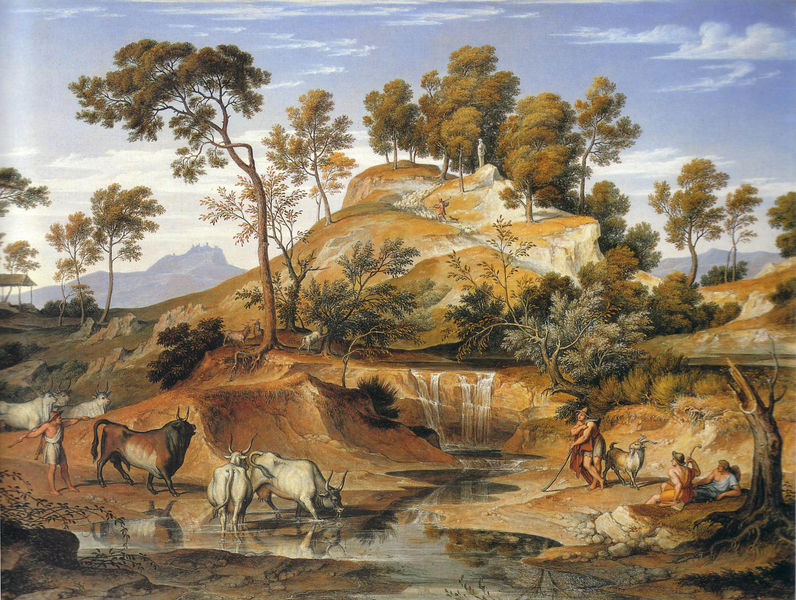
Titel: Serpentara-Landschaft mit Hirten und Rindern
Künstler: Joseph Anton Koch
Standort: Hamburg
Institution: Hamburger Kunsthalle
Schlagwörter: baum, berg, blau, blätter, felsen, gemälde, gruppe, himmel, laub, mann, schatten, wasser, weiß, wolken, bäume, fluss, frauen, gelb, grün, landschaft, menschen, ocker, see, sitzen, teich, ufer, äste, braun, grau, hell, hintergrund, hut, hüte, licht, männer, orange, vordergrund, gras, hund, tier, tiere, weg, wolke, beige, malerei, alt, saufen, trinken, stein, steine, horn, spiegel, bach, baumstamm, erde, ferne, horizont, hügel, kühe, natur, spiegelung, stamm, strauch, vieh, zweige, busch, büsche, gebüsch, gewässer, hütte, pfad, wasserspiegelung, boden, klassizismus, pflanzen, renaissance, tal, wald, wasserfall, bauern, statue, klar, pfütze, sommer, ruhe, liegen, ruhen, italien, naturalismus, spiegelbild, stab, mittag, steinig, berge, fels, gebirge, gipfel, hang, hitze, herde, kahl, kuh, rind, herbst, idylle, pause, rast, treiben, romantik, strom, staffage, detail, bemälde, aufstützen, fein, baumkronen, frühling, bauer, reflexion, oase, stütze, rinder, antike, moses, burg, weiden, wurzel, wasserlauf, idyll, schlamm, treffen, hallo, flora, wurzeln, sklave, tümpel, karg, griechenland, fauna, landscahft, hügeö, tränke, fernsicht, büschel, euter, hörner, tränken, arkadien, heroische landschaft, mediterran, hirtenstab, bock, schafe, ochse, ochsen, stier, stiere, hirte, hirten, hüten, schäfer, ausruhen, ziegenbock, ziege, sklaven, koch, baumstumpf, joseph anton koch, baäume, okker, wasserstelle, ziegen, locus amoenus, pastorale, ochs, kalk, kalkstein, quelle, bukolisch, erholung, wasserspiegelungen, furt, büffel, hirt, ziegenhirt, hochebene, hüter, arkazien, gwässer, bukolik, genälde, erholen, wasserloch, kaffernbüffel, fasserfall, idyll loecus amoenu, stire, urhütte, wasseru, beerg